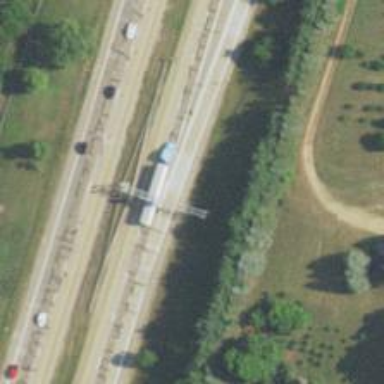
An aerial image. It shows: Motorway junction.